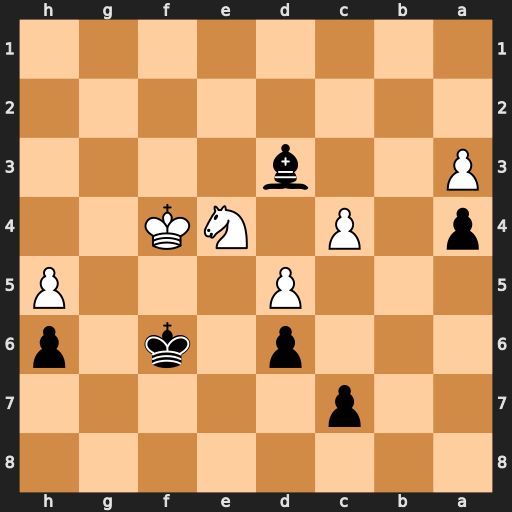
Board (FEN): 8/2p5/3p1k1p/3P3P/p1P1NK2/P2b4/8/8
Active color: b
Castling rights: -
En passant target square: -
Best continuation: Bxe4 Kxe4 Kg5